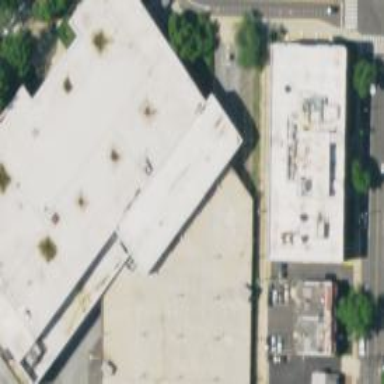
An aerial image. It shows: Building.